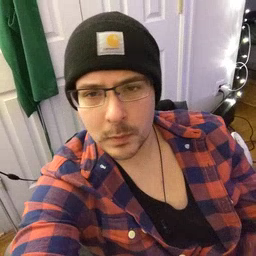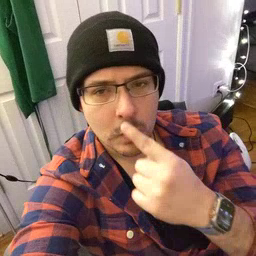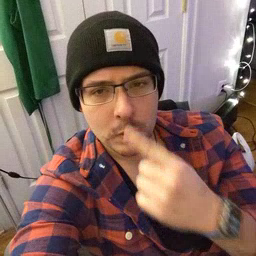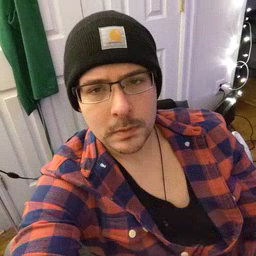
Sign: nose